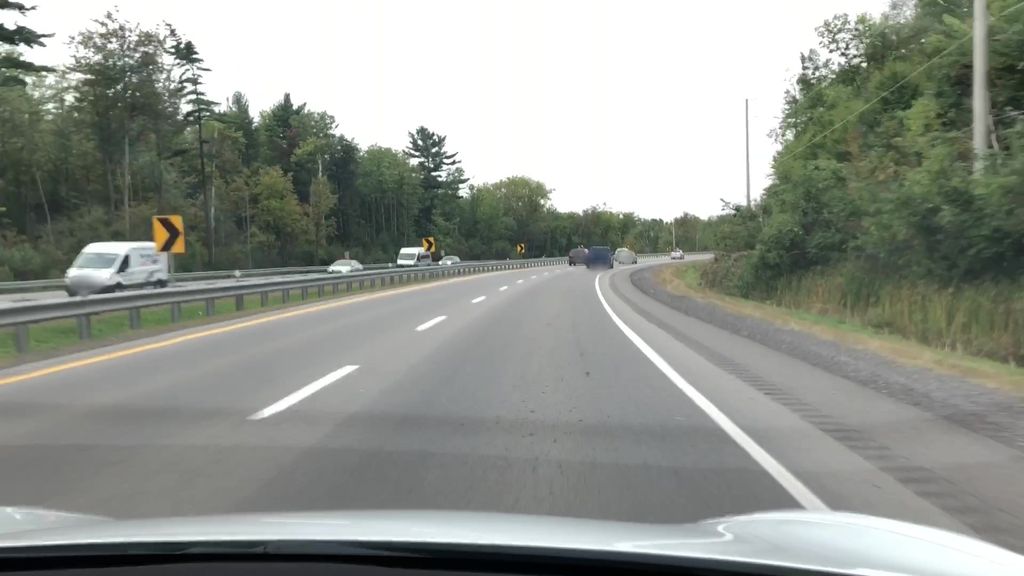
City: ottawa-gatineau